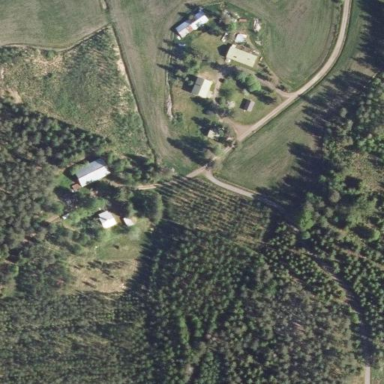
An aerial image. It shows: Farmyard area.